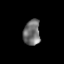
Tissue: skin
Cell type: Myeloid cells
Senescence score: 0.797
Nuclear area (px): 422
Mean DAPI intensity: 112.505